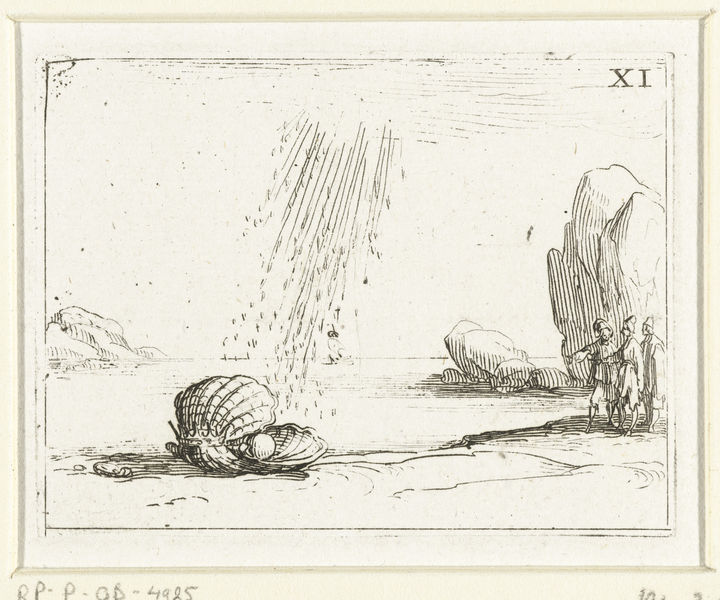
Titel: Oester op een strand
Künstler: Jacques Callot
Standort: Amsterdam
Institution: Rijksmuseum
Schlagwörter: felsen, himmel, meer, wolken, menschen, sand, ufer, hüte, licht, männer, skizze, zeichnung, rahmen, sonne, stehend, drei, perle, strand, fels, grafik, zeigen, striche, regen, strahlen, schraffur, strich, muschel, kupferstich, tropfen, göttlich, zyklus, lichterscheinung, mnner, auffindung, 11, xi, blatt xi, riesige perle